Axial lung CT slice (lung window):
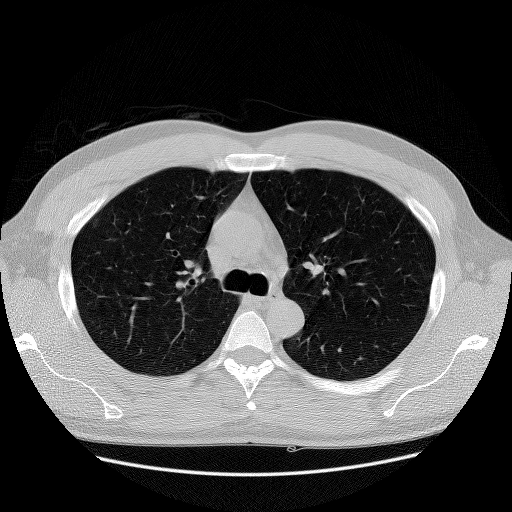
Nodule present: no